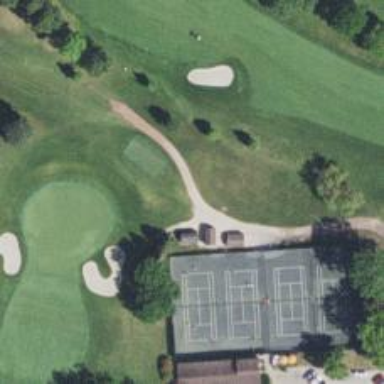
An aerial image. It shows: Path designated for golf carts.